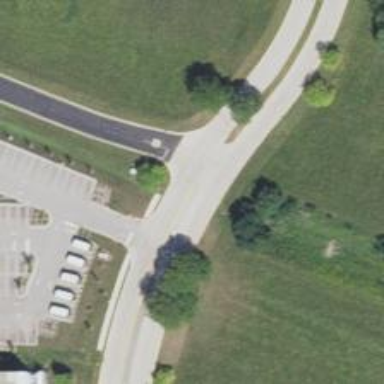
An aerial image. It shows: Stop road.